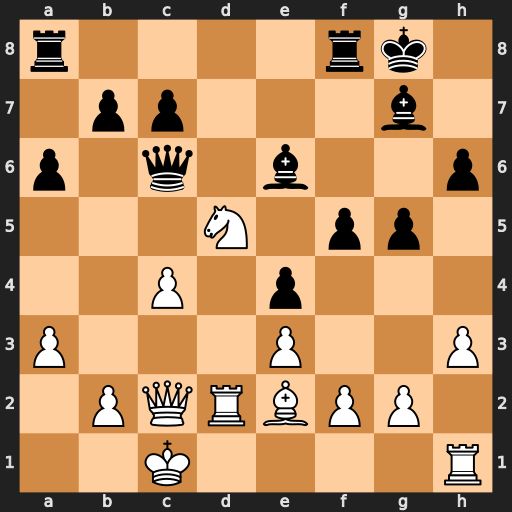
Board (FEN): r4rk1/1pp3b1/p1q1b2p/3N1pp1/2P1p3/P3P2P/1PQRBPP1/2K4R
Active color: w
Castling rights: -
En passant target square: -
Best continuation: Ne7+ Kh7 Nxc6